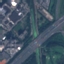
Land use / land cover: Highway